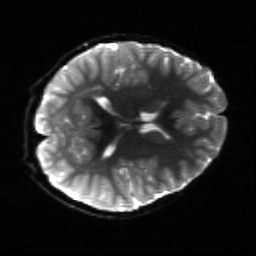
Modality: sbref
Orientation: axial
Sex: male
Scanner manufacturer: siemens
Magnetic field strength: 3 T
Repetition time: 3.7 s
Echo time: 0.08 s